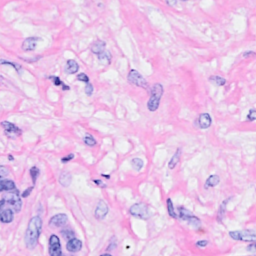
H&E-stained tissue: Breast